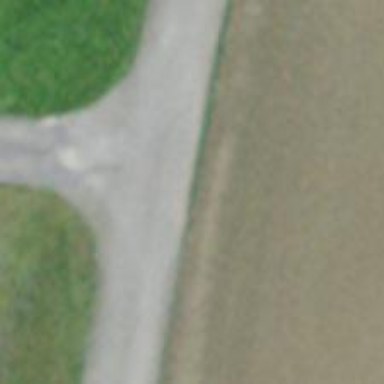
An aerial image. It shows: Driveway leading to service road.